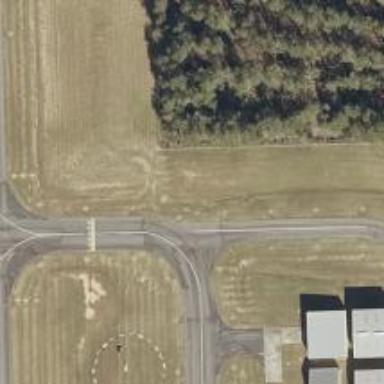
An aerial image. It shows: Image of taxiway at airport.